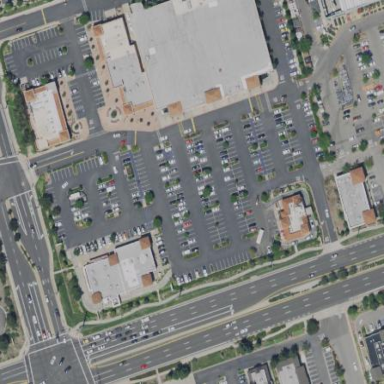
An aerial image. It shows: Parking area with surface.